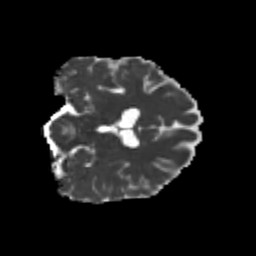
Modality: MD
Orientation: coronal
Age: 21
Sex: male
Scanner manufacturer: siemens
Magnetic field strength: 3 T
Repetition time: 3.5 s
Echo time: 0.104 s